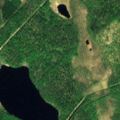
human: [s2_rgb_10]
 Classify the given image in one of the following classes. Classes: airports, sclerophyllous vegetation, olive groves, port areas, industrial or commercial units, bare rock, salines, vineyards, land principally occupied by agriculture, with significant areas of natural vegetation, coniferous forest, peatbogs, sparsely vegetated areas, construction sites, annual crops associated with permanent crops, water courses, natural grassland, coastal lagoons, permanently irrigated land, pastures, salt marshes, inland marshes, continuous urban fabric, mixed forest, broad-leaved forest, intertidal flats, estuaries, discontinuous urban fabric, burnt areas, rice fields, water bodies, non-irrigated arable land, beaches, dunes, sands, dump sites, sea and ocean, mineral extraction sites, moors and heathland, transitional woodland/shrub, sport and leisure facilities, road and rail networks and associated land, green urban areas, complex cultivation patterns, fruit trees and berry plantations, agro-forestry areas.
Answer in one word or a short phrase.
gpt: coniferous forest, transitional woodland/shrub, water bodies